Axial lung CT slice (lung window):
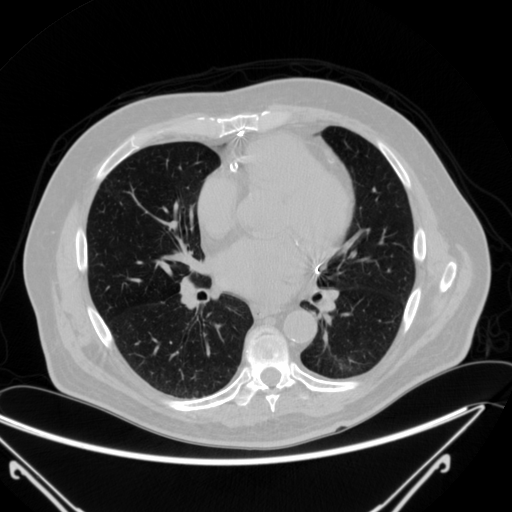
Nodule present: no